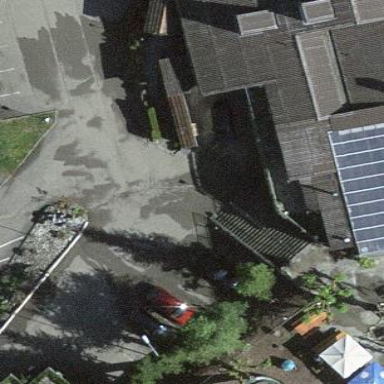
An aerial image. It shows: Asphalt street-side parking area.